Question: How I can programmatically split the color circle into sections, and how I can get all RGB color in this sections ?

I want fce which returns me the color section by input parament in RGB color.
'''
int getColorSection(RGB color);
'''
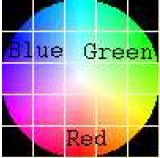
Answer: I don't know if i understood correctly the question, but i think you are asking if a color is more green, more blue or blue red?
This will give you informations on in what section (Red, Green or Blue) it is.
For doing that, without keeping in account human perception of colors, you can do:
'''
public enum ColorSection
{
Red,
Green,
Blue
}
public ColorSection GetColorSection(int rgb)
{
int r = rgb & 0xFF;
int g = (rgb >> 8) & 0xFF;
int b = (rgb >> 16) & 0xFF;
return (r > g && r > b) ? ColorSection.Red : ((g > b) ? ColorSection.Green : ColorSection.Blue);
}
'''
Of course this don't work very well if you have colors with two equal values, if you have red = green, it returns red.
If you have white it returns red, if you have black, it returns blue.
If you need something more fancy, probably as you are asking, then you need to use neirest neighbour approximation and polar coordinates.
You can compute the angle using, as pointed out, the Hue.
From the angle then you can just convert it to an integer.
To compute the hue:
'''
public static double GetHue(int rgb)
{
double result = 0.0;
int r = rgb & 0xFF;
int g = (rgb >> 8) & 0xFF;
int b = (rgb >> 16) & 0xFF;
if (r != g && g != b)
{
double red = r / 255.0;
double green = g / 255.0;
double blue = b / 255.0;
double max = Math.Max(Math.Max(red, green), blue);
double min = Math.Min(Math.Min(red, green), blue);
double delta = max - min;
if (delta != 0)
{
if (red == max)
result = (green - blue) / delta;
else if (green == max)
result = 2 + ((blue - red) / delta);
else if (blue == max)
result = 4 + ((red - green) / delta);
result *= 60.0;
if (result < 0)
result += 360.0;
}
}
return result;
}
'''
It returns the angle, in degrees, from 0 to 360, of where are you in the color wheel.
You can compute than the section using neirest neighbour.
For example:
'''
const int NumberOfSections = 10;
int section = (int)(GetHue() * NumberOfSections / 360.0);
'''
Your wheel however seems rotated in respect to the C# color wheel.
You probably need to substract a constant angle that is the exact difference.
If i'm not wrong, the difference is 180deg.
'''
public static double GetMyHue(int rgb)
{
return (GetHue(rgb) + 180.0) % 360.0;
}
'''